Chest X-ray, AP view. Patient: 41 years old, sex M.
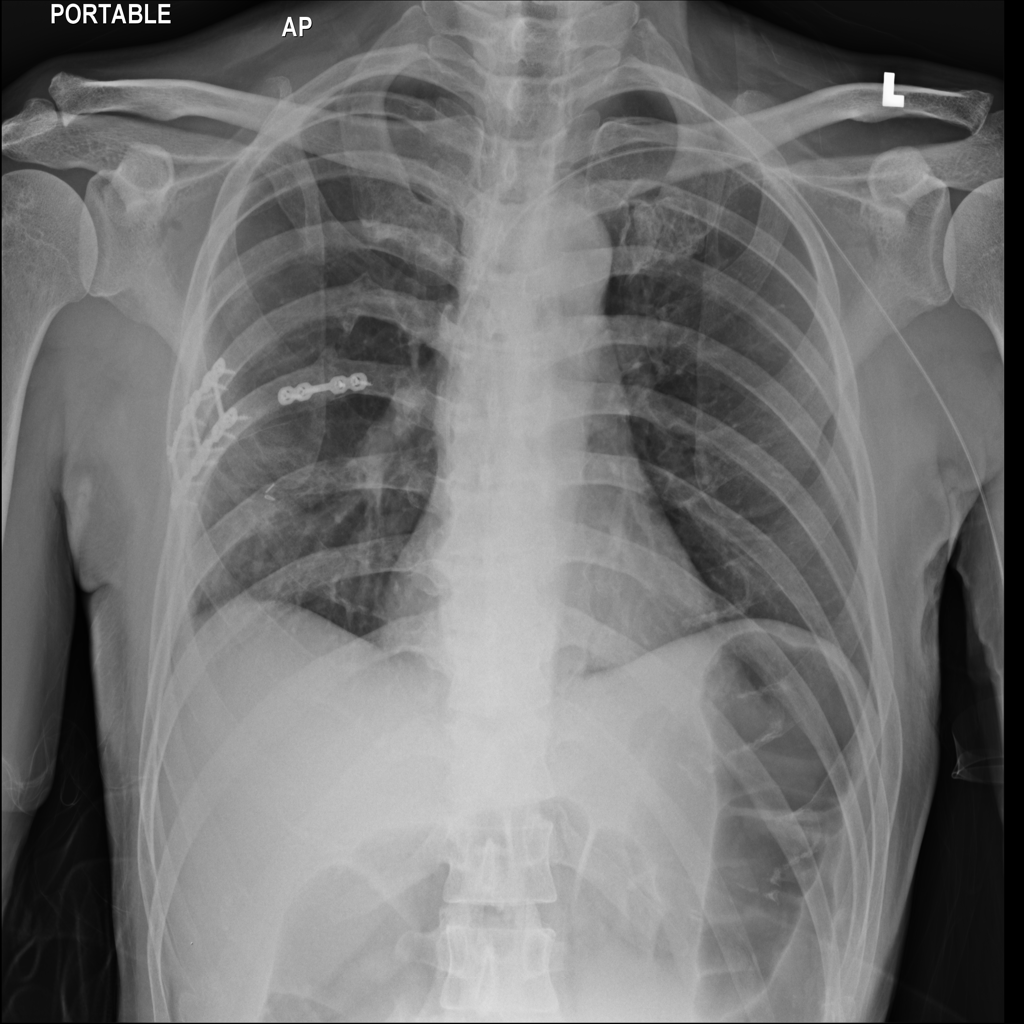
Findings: No Finding